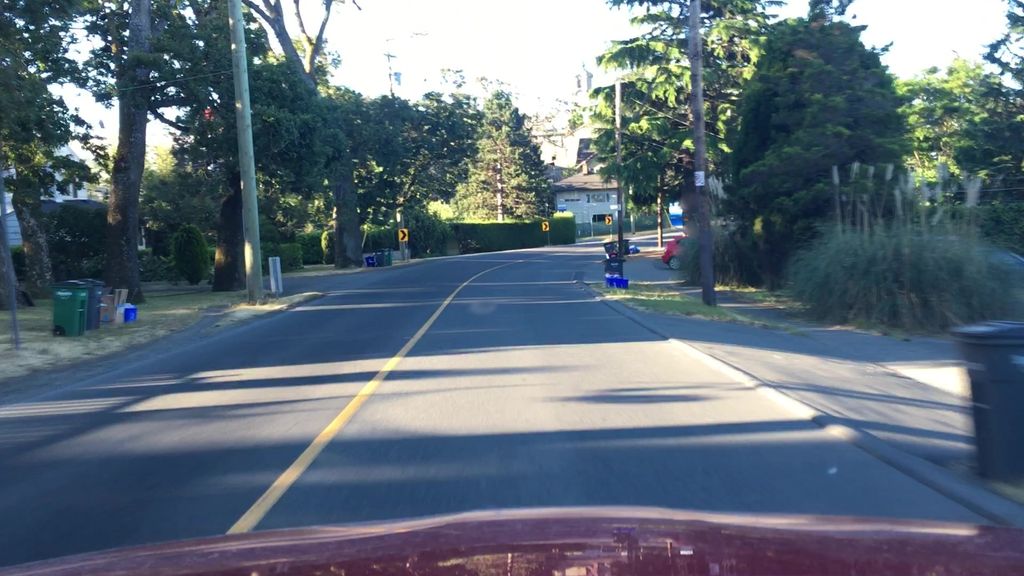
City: victoria